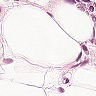
Metastatic tissue present: no